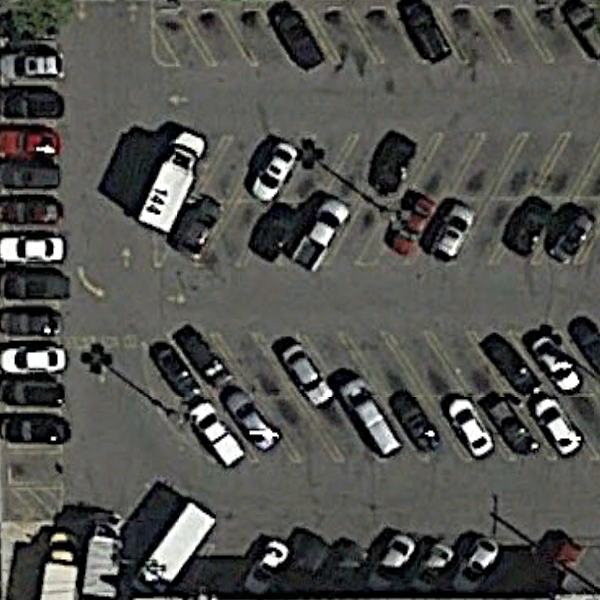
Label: Parking